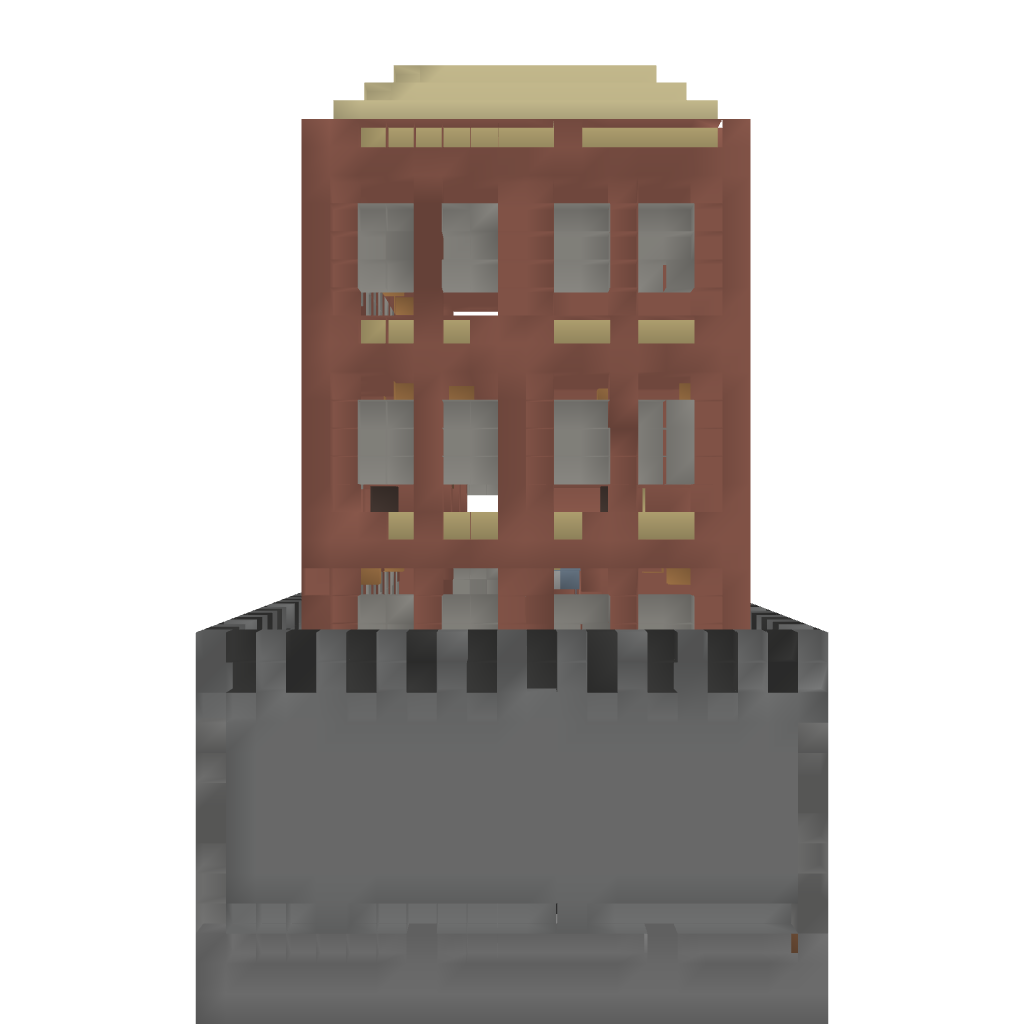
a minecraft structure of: Townhouse (Unfurnished) By campbellpop